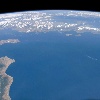
Label: water